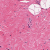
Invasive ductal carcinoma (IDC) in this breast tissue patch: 0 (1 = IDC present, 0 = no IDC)